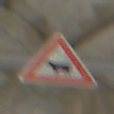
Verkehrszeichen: ViehtriebRechts
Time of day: MorningAfternoon
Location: Roofed (Suburban)
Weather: PartlyCloudy
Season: Winter
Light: Natural